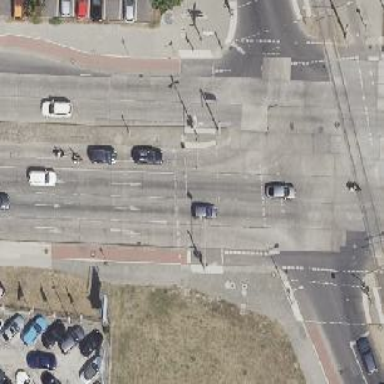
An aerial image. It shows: Road crossing with traffic signals.